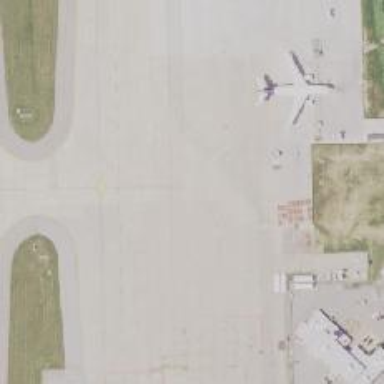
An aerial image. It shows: View of taxiway at the airport.